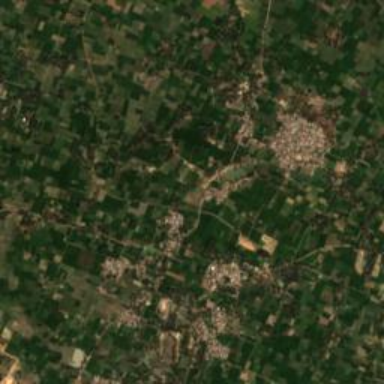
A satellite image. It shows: Village area.